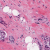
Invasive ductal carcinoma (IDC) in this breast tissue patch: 1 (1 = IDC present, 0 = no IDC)